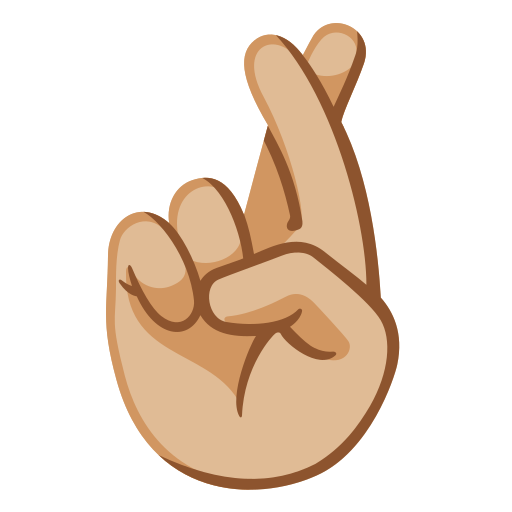
Emoji: 🤞🏼